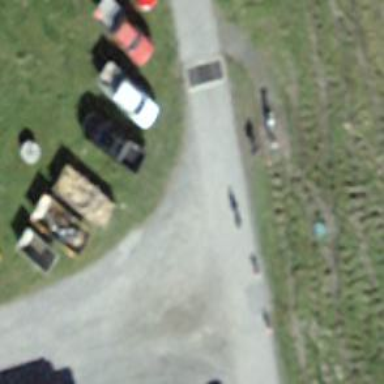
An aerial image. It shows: Rope tow aerialway.